Question: I'm creating a basic form activity where the user selects one button from each row of buttons and submits it to a backend database.

Each button is a 'ToggleButton' with custom code to make it behave like radio button (i.e. only one per 'RadioGroup' can be selected at any time). Each horizontal row of buttons belongs to a distinct 'RadioGroup'.
This is all well and good, but when loading it onto another phone with a different aspect ratio, there's some odd layout behavior:
<URL>
The text in the button doesn't fit, so it wraps around. That's mostly expected, but at the same time, the button randomly drops down some arbitrary number of pixels and the lower edge is sliced off by the container, which refuses to 'wrap_content' around the button. The button still functions as normal, but the light at the bottom doesn't display, so there's no way to know it's selected when this bug occurs.
<URL>
What am I missing?
layout.xml:
'''
<?xml version="1.0" encoding="utf-8"?>
<ScrollView android:id="@+id/mainScrollView"
android:layout_width="match_parent"
android:layout_height="match_parent"
xmlns:android="http://schemas.android.com/apk/res/android">
<LinearLayout
android:id="@+id/mainLinearLayout"
android:layout_width="match_parent"
android:layout_height="wrap_content"
android:orientation="vertical"
android:paddingBottom="@dimen/activity_vertical_margin"
android:paddingLeft="@dimen/activity_horizontal_margin"
android:paddingRight="@dimen/activity_horizontal_margin"
android:paddingTop="@dimen/activity_vertical_margin">
<RelativeLayout
android:layout_width="match_parent"
android:layout_height="wrap_content">
<TextView
android:id="@+id/timerTextView"
android:layout_width="wrap_content"
android:layout_height="wrap_content"
android:layout_marginLeft="10dp"
android:layout_marginStart="10dp"
android:text="@string/activity_record_default_clock_display_time"
android:paddingRight="10dp" />
<TextView
android:id="@+id/recordCountHeaderTextView"
android:layout_width="wrap_content"
android:layout_height="wrap_content"
android:layout_toRightOf="@+id/timerTextView"
android:text="Records: " />
<TextView
android:id="@+id/recordCountTextView"
android:layout_width="wrap_content"
android:layout_height="wrap_content"
android:layout_toRightOf="@+id/recordCountHeaderTextView"
android:text="0" />
</RelativeLayout>
<TextView
android:layout_width="wrap_content"
android:layout_height="wrap_content"
android:text="@string/activity_record_vehicle_type"
android:id="@+id/textView"
android:textAppearance="@android:style/TextAppearance.DeviceDefault.Large"
android:layout_gravity="center_horizontal" />
<RadioGroup
android:layout_width="match_parent"
android:layout_height="wrap_content"
android:orientation="horizontal"
android:id="@+id/VehicleGroup">
<ToggleButton
android:layout_width="fill_parent"
android:layout_height="wrap_content"
android:minHeight="60dp"
android:id="@+id/btn_car"
android:textOff="@string/activity_record_car"
android:textOn="@string/activity_record_car"
android:onClick="onToggle"
android:layout_weight="1" />
<ToggleButton
android:layout_width="fill_parent"
android:layout_height="wrap_content"
android:minHeight="60dp"
android:id="@+id/btn_truck"
android:textOff="@string/activity_record_truck"
android:textOn="@string/activity_record_truck"
android:onClick="onToggle"
android:layout_weight="1" />
<ToggleButton
android:layout_width="fill_parent"
android:layout_height="wrap_content"
android:minHeight="60dp"
android:id="@+id/btn_suv"
android:textOff="@string/activity_record_suv"
android:textOn="@string/activity_record_suv"
android:onClick="onToggle"
android:layout_weight="1" />
<ToggleButton
android:layout_width="fill_parent"
android:layout_height="wrap_content"
android:minHeight="60dp"
android:id="@+id/btn_van"
android:textOff="@string/activity_record_van"
android:textOn="@string/activity_record_van"
android:onClick="onToggle"
android:layout_weight="1" />
<ToggleButton
android:layout_width="fill_parent"
android:layout_height="wrap_content"
android:minHeight="60dp"
android:id="@+id/btn_motorcycle"
android:textOff="@string/activity_record_cycle"
android:textOn="@string/activity_record_cycle"
android:onClick="onToggle"
android:layout_weight="1"
android:checked="false" />
</RadioGroup>
<TextView
android:layout_width="wrap_content"
android:layout_height="wrap_content"
android:text="@string/activity_record_driver"
android:id="@+id/textView2"
android:layout_marginTop="18dp"
android:textAppearance="@android:style/TextAppearance.DeviceDefault.Large"
android:layout_gravity="center_horizontal" />
<RadioGroup
android:layout_width="match_parent"
android:layout_height="wrap_content"
android:orientation="horizontal"
android:id="@+id/DriverGenderGroup">
<ToggleButton
android:layout_width="fill_parent"
android:layout_height="wrap_content"
android:minHeight="60dp"
android:id="@+id/btn_driver_m"
android:textOff="@string/activity_record_male"
android:textOn="@string/activity_record_male"
android:onClick="onToggle"
android:layout_weight="1" />
<ToggleButton
android:layout_width="fill_parent"
android:layout_height="wrap_content"
android:minHeight="60dp"
android:id="@+id/btn_driver_f"
android:textOff="@string/activity_record_female"
android:textOn="@string/activity_record_female"
android:onClick="onToggle"
android:layout_weight="1" />
<ToggleButton
android:layout_width="fill_parent"
android:layout_height="wrap_content"
android:minHeight="60dp"
android:id="@+id/btn_driver_u"
android:textOff="@string/activity_record_unknown"
android:textOn="@string/activity_record_unknown"
android:onClick="onToggle"
android:layout_weight="1" />
</RadioGroup>
<RadioGroup
android:layout_width="match_parent"
android:layout_height="wrap_content"
android:orientation="horizontal"
android:id="@+id/DriverProtectedGroup">
<ToggleButton
android:layout_width="fill_parent"
android:layout_height="wrap_content"
android:minHeight="60dp"
android:id="@+id/btn_driver_protected"
android:textOff="@string/activity_record_protected"
android:textOn="@string/activity_record_protected"
android:onClick="onToggle"
android:layout_weight="1" />
<ToggleButton
android:layout_width="fill_parent"
android:layout_height="wrap_content"
android:minHeight="60dp"
android:id="@+id/btn_driver_notProtected"
android:textOff="@string/activity_record_not"
android:textOn="@string/activity_record_not"
android:onClick="onToggle"
android:layout_weight="1"
android:checked="false" />
<ToggleButton
android:layout_width="fill_parent"
android:layout_height="wrap_content"
android:minHeight="60dp"
android:id="@+id/btn_driver_unknownProtected"
android:textOff="@string/activity_record_unknown"
android:textOn="@string/activity_record_unknown"
android:onClick="onToggle"
android:layout_weight="1" />
</RadioGroup>
<CheckedTextView
android:checkMark="?android:attr/listChoiceIndicatorMultiple"
android:checked="false"
android:layout_marginTop="18dp"
android:layout_width="wrap_content"
android:layout_height="wrap_content"
android:text="@string/activity_record_passenger"
android:id="@+id/textView3"
android:textAppearance="@android:style/TextAppearance.DeviceDefault.Large"
android:layout_gravity="center_horizontal" />
<RadioGroup
android:layout_width="match_parent"
android:layout_height="wrap_content"
android:orientation="horizontal"
android:id="@+id/PassengerGenderGroup">
<ToggleButton
android:layout_width="fill_parent"
android:layout_height="wrap_content"
android:minHeight="60dp"
android:id="@+id/btn_passenger_m"
android:textOff="@string/activity_record_male"
android:textOn="@string/activity_record_male"
android:onClick="onToggle"
android:layout_weight="1" />
<ToggleButton
android:layout_width="fill_parent"
android:layout_height="wrap_content"
android:minHeight="60dp"
android:id="@+id/btn_passenger_f"
android:textOff="@string/activity_record_female"
android:textOn="@string/activity_record_female"
android:onClick="onToggle"
android:layout_weight="1" />
<ToggleButton
android:layout_width="fill_parent"
android:layout_height="wrap_content"
android:minHeight="60dp"
android:id="@+id/btn_passenger_u"
android:textOff="@string/activity_record_unknown"
android:textOn="@string/activity_record_unknown"
android:onClick="onToggle"
android:layout_weight="1" />
</RadioGroup>
<RadioGroup
android:layout_width="match_parent"
android:layout_height="wrap_content"
android:orientation="horizontal"
android:id="@+id/PassengerProtectedGroup">
<ToggleButton
android:layout_width="fill_parent"
android:layout_height="wrap_content"
android:minHeight="60dp"
android:id="@+id/btn_passenger_protected"
android:textOff="@string/activity_record_protected"
android:textOn="@string/activity_record_protected"
android:onClick="onToggle"
android:layout_weight="1" />
<ToggleButton
android:layout_width="fill_parent"
android:layout_height="wrap_content"
android:minHeight="60dp"
android:id="@+id/btn_passenger_notProtected"
android:textOff="@string/activity_record_not"
android:textOn="@string/activity_record_not"
android:onClick="onToggle"
android:layout_weight="1" />
<ToggleButton
android:layout_width="fill_parent"
android:layout_height="wrap_content"
android:minHeight="60dp"
android:id="@+id/btn_passenger_unknownProtected"
android:textOff="@string/activity_record_unknown"
android:textOn="@string/activity_record_unknown"
android:onClick="onToggle"
android:layout_weight="1" />
</RadioGroup>
<RelativeLayout
android:layout_width="wrap_content"
android:layout_height="wrap_content">
<Button
android:id="@+id/btn_end_site"
android:layout_width="wrap_content"
android:layout_height="wrap_content"
android:minHeight="60dp"
android:layout_alignParentLeft="true"
android:layout_alignParentStart="true"
android:text="@string/activity_record_end_site"
android:onClick="quit"/>
<Button
android:layout_width="fill_parent"
android:layout_height="wrap_content"
android:minHeight="60dp"
android:layout_toRightOf="@id/btn_end_site"
android:layout_toEndOf="@id/btn_end_site"
android:id="@+id/btn_send"
android:text="@string/activity_record_record"
android:onClick="send" />
</RelativeLayout>
</LinearLayout>
</ScrollView>
'''
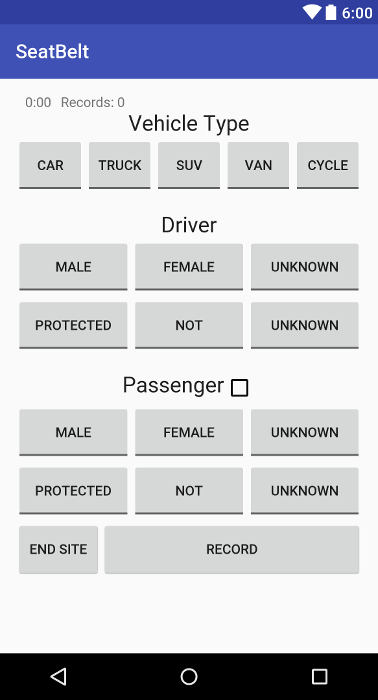
Answer: You can use two methods to solve the problem..
use 'android:layout_height="match_parent"' for the 'toggleButton' so that every button will increase size based on large text button.
Also you have to set:
'''
android:layout_height="0dp"
android:layout_weight="1"
'''
for the root layout to make it flexible.
'''
<RadioGroup
android:id="@+id/VehicleGroup"
android:layout_width="match_parent"
android:layout_height="0dp"
android:layout_weight="1"
android:orientation="horizontal">
<ToggleButton
android:id="@+id/btn_car"
android:layout_width="fill_parent"
android:layout_height="match_parent"
android:layout_weight="1"
android:minHeight="60dp"
android:onClick="onToggle"
android:textOff="Textddddddds"
android:textOn="TExt" />
<ToggleButton
android:id="@+id/btn_truck"
android:layout_width="fill_parent"
android:layout_height="match_parent"
android:layout_weight="1"
android:minHeight="60dp"
android:onClick="onToggle"
android:textOff="Text"
android:textOn="TExt" />
<ToggleButton
android:id="@+id/btn_suv"
android:layout_width="fill_parent"
android:layout_height="match_parent"
android:layout_weight="1"
android:minHeight="60dp"
android:onClick="onToggle"
android:textOff="Text"
android:textOn="TExt" />
<ToggleButton
android:id="@+id/btn_van"
android:layout_width="fill_parent"
android:layout_height="match_parent"
android:layout_weight="1"
android:minHeight="60dp"
android:onClick="onToggle"
android:textOff="Text"
android:textOn="TExt" />
<ToggleButton
android:id="@+id/btn_motorcycle"
android:layout_width="fill_parent"
android:layout_height="match_parent"
android:layout_weight="1"
android:checked="false"
android:minHeight="60dp"
android:onClick="onToggle"
android:textOff="Textdd"
android:textOn="TExt" />
</RadioGroup>
'''
output:
<URL>
use 'android:singleLine="true"' for the 'toggleButton' so that text will not go to next line and views will be exact shape